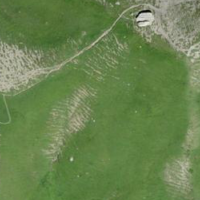
EUNIS habitat code: 26
Species observed at this site:
Silene acaulis